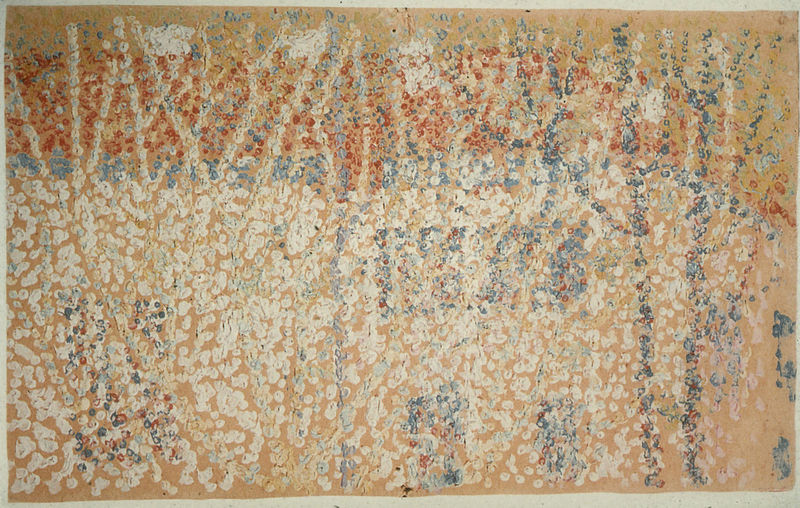
Titel: Landschaft
Künstler: Kazimir Malevich
Institution: Leningrad, Staatliche Ermitage
Schlagwörter: baum, blau, weiß, bäume, gelb, impressionismus, ocker, sand, äste, blume, blumen, braun, bunt, fenster, hintergrund, skizze, tür, haus, rot, weg, wiese, beige, ast, horizont, zweige, wald, garten, bewegt, papier, pointilismus, farben, lila, töne, violett, kahl, linien, weis, französisch, wild, punkte, zweig, tupfen, beete, tpr, kleckse, pointillismus, voll, verzweigt, dots, bung, tupf, weiß sgraffitti